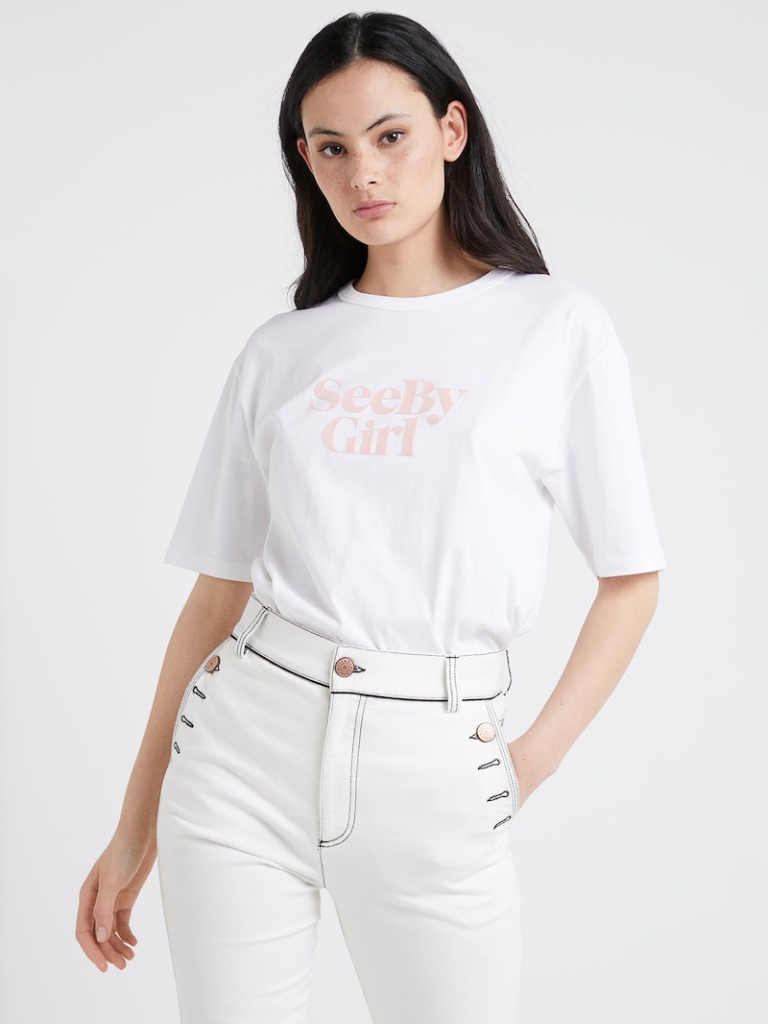
cotton relaxed short sleeve waist length Fully Tucked in crew t-shirt